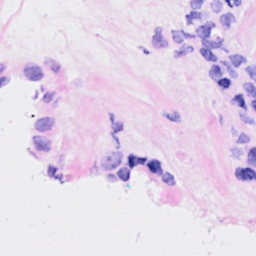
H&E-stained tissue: Breast